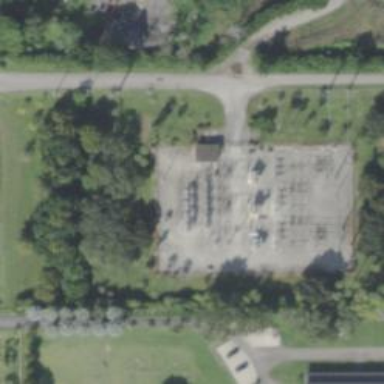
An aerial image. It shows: Outdoor distribution-level power substation enclosed by fence.